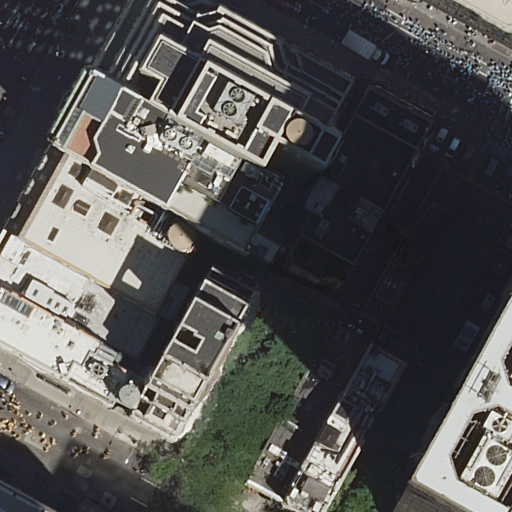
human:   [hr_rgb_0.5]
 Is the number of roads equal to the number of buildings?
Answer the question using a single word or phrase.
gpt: no

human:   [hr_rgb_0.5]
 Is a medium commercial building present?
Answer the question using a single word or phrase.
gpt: no

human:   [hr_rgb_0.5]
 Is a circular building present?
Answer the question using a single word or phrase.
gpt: no

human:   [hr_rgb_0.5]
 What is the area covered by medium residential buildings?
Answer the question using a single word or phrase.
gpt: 1670m2

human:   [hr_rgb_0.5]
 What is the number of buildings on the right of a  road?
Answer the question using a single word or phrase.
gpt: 8

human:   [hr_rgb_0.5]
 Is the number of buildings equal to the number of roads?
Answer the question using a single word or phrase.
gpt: no

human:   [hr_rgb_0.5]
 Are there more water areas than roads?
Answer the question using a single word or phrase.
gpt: no

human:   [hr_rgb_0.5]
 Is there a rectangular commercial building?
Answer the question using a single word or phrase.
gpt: yes

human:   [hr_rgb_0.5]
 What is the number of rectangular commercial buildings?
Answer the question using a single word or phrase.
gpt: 1

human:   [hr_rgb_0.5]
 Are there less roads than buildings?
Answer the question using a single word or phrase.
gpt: yes

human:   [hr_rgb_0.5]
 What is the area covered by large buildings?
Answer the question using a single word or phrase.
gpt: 6607m2

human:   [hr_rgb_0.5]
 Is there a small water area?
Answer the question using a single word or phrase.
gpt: no

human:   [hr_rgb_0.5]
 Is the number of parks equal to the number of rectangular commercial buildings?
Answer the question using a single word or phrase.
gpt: yes

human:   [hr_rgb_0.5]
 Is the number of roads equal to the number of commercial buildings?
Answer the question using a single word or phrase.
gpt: no

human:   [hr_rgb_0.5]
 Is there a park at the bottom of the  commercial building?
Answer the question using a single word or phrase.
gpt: no

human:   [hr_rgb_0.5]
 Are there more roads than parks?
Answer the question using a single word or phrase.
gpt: yes

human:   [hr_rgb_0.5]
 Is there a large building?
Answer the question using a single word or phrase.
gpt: yes

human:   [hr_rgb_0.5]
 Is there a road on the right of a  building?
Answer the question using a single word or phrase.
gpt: yes

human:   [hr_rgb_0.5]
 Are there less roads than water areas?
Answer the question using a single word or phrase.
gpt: no

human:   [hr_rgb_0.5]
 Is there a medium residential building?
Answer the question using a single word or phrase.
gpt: yes

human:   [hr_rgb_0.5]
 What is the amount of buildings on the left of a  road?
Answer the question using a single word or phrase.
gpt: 9

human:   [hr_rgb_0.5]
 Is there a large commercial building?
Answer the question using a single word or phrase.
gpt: yes

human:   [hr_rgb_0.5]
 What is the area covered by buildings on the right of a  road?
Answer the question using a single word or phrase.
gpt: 6083m2

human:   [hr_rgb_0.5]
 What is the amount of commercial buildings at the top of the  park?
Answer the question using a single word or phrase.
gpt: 0

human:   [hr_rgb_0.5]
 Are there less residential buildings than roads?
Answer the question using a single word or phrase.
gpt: no

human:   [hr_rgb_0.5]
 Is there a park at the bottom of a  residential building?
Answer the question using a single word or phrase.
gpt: yes

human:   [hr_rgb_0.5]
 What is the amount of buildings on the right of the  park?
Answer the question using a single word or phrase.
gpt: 4

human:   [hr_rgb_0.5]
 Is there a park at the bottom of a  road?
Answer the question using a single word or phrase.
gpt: yes

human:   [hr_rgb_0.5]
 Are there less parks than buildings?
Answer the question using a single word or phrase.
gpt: yes

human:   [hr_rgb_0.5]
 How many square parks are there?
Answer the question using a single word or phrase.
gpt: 0

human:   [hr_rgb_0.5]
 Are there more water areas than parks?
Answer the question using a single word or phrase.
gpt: no

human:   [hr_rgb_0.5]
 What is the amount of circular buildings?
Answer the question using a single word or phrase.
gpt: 0

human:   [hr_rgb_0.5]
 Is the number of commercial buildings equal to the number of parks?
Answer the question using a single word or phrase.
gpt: yes

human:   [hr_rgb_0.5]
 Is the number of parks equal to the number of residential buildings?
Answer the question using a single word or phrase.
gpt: no

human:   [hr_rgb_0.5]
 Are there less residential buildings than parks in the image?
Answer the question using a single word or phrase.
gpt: no

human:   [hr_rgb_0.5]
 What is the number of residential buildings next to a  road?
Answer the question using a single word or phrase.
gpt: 11